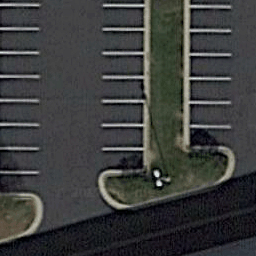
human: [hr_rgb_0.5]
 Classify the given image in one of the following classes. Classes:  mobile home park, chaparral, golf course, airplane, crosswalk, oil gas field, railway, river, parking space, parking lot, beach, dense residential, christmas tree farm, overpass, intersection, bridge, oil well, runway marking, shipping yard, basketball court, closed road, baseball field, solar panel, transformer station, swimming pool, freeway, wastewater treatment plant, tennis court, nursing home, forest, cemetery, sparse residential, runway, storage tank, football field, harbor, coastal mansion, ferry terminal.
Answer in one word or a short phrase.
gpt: parking space